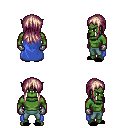
a pixel art fantasy rpg character, male body template, orc, green skin, blue cape, teal pants, white blonde unkempt hairstyle, metal gloves, black slippers, four views (front, back, left, right), 2x2 character sprite sheet, small pixel art, hard edges, no anti-aliasing